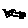
Label: car